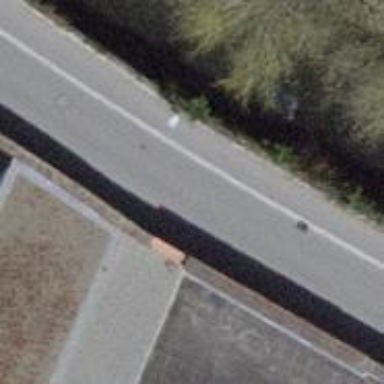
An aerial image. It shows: Wall is shown in the image.